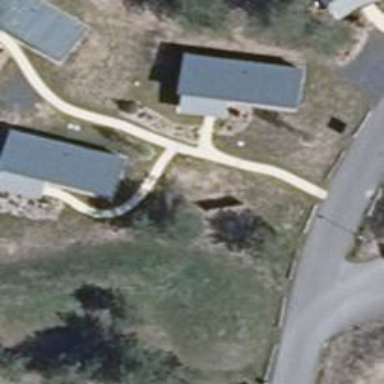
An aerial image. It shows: Footway with concrete surface.